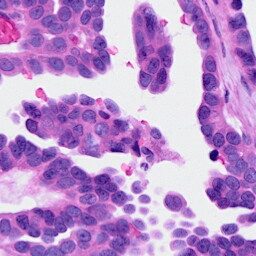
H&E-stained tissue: Ovarian